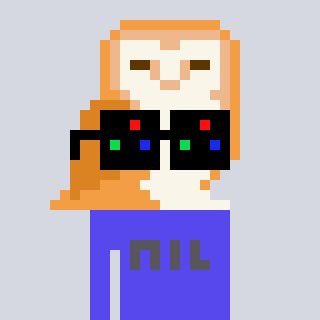
a pixel art character with square black sunglasses, a owl-shaped head and a computerblue-colored body on a cool background